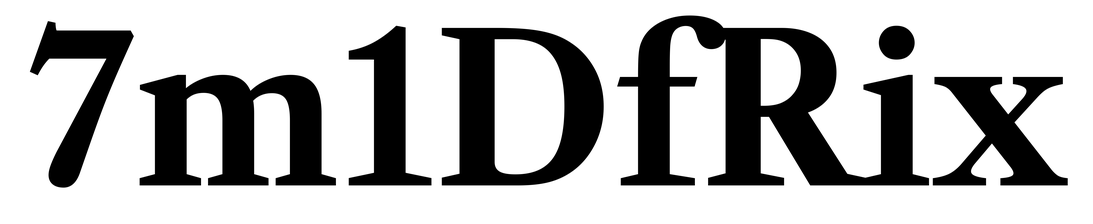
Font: LibreCaslonText_Bold